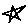
Label: star